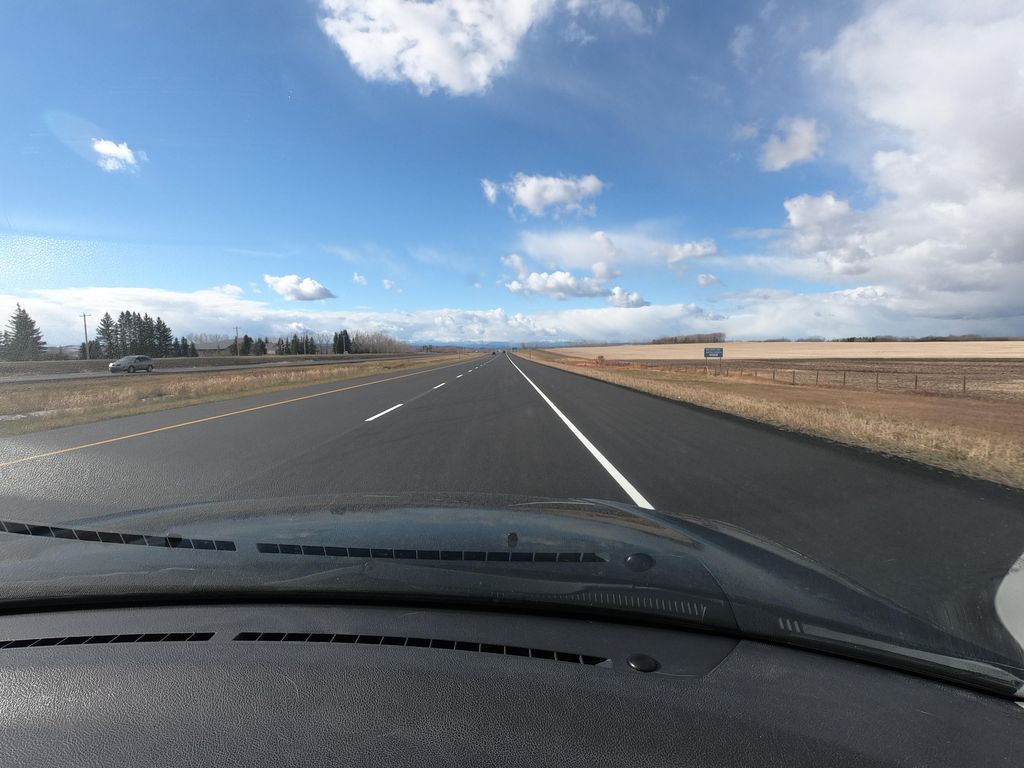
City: calgary